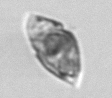
Label: Amphidinium